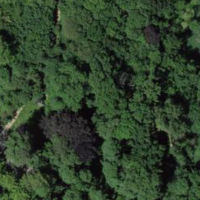
EUNIS habitat code: 53
Species observed at this site:
Halictus scabiosae
Pararge aegeria
Acer campestre